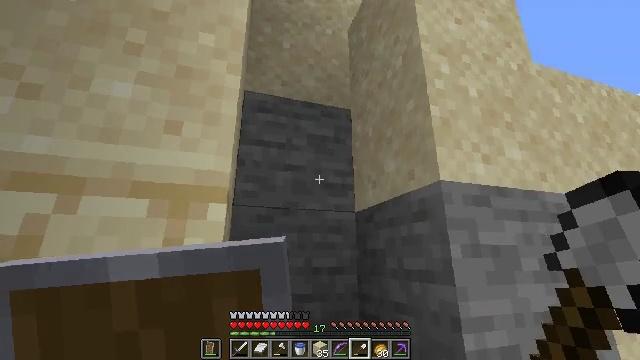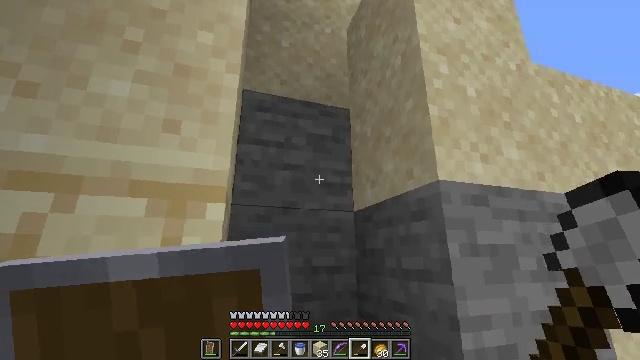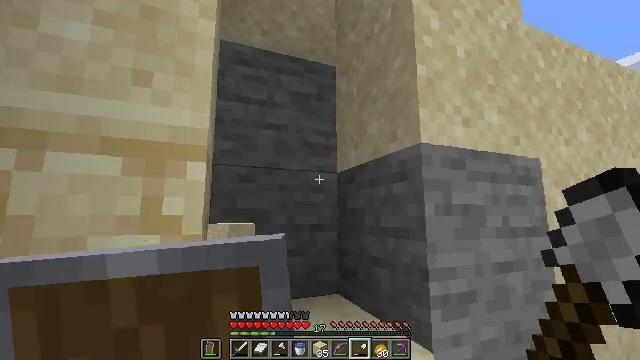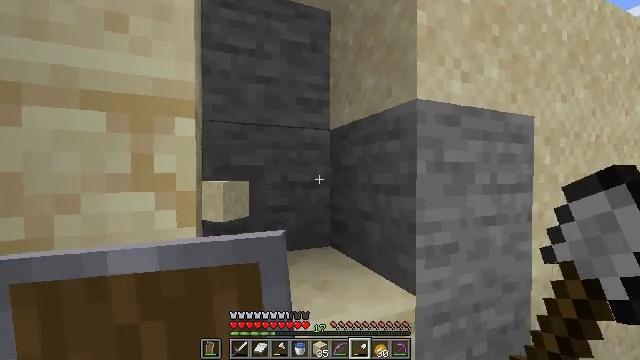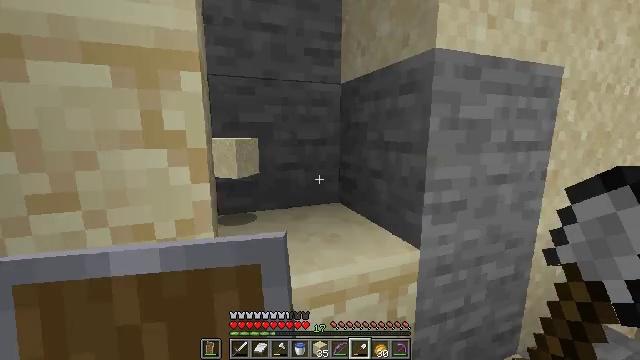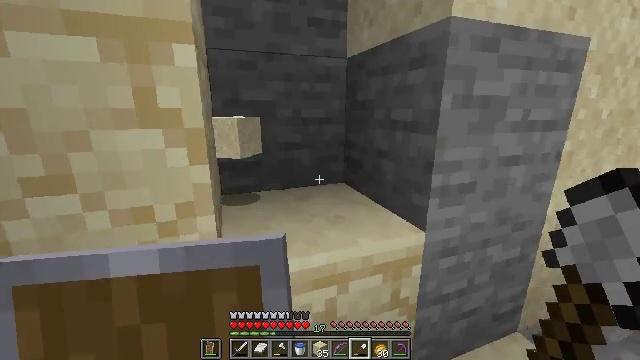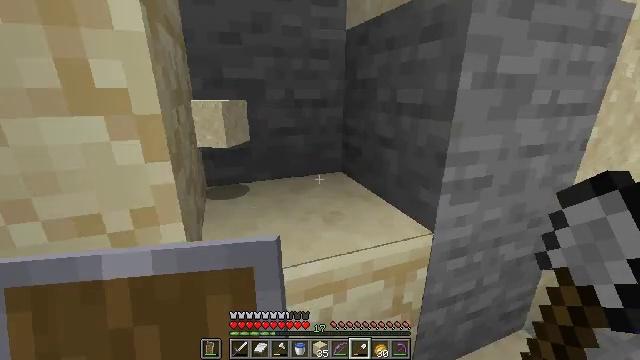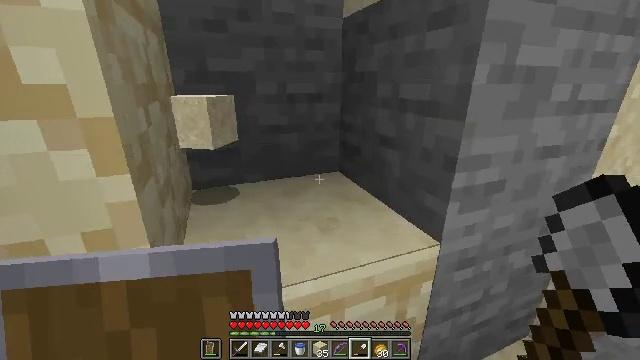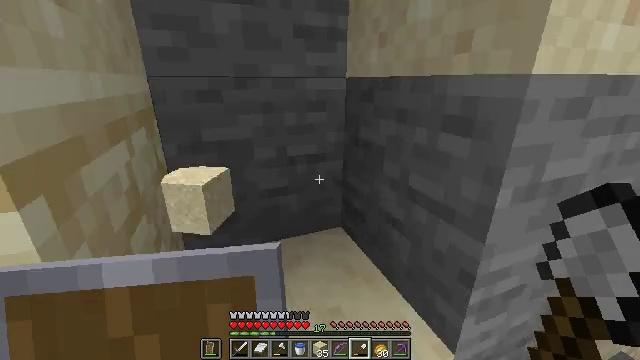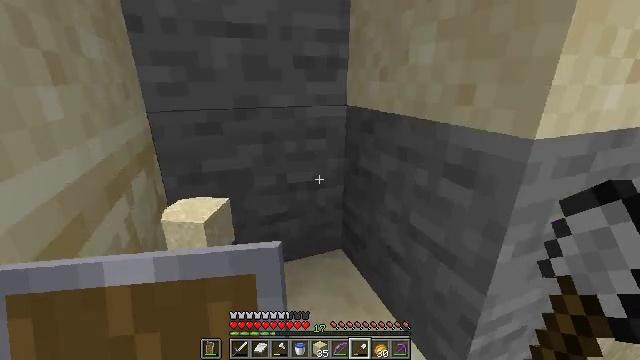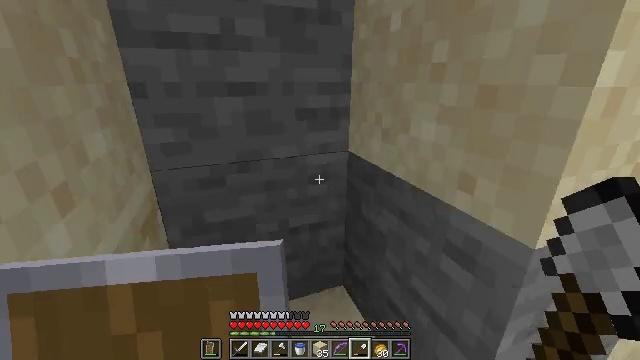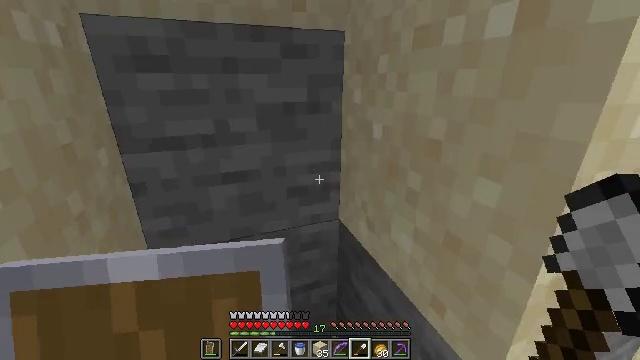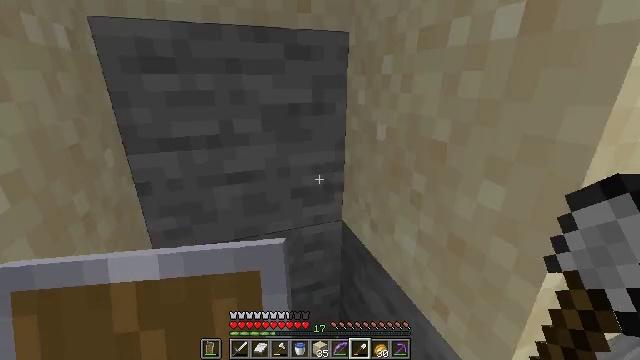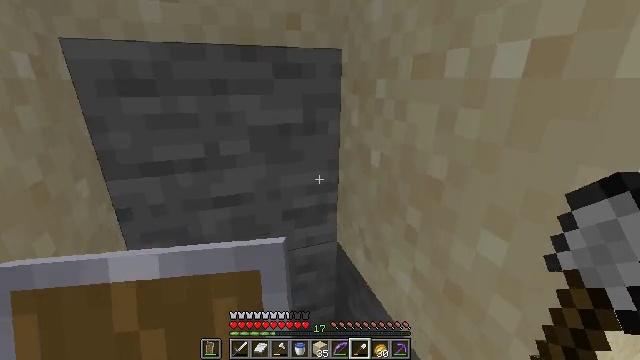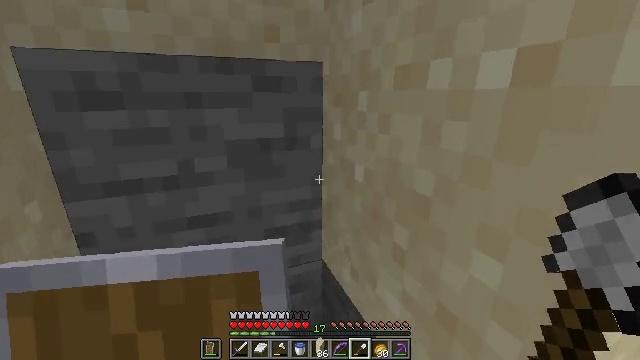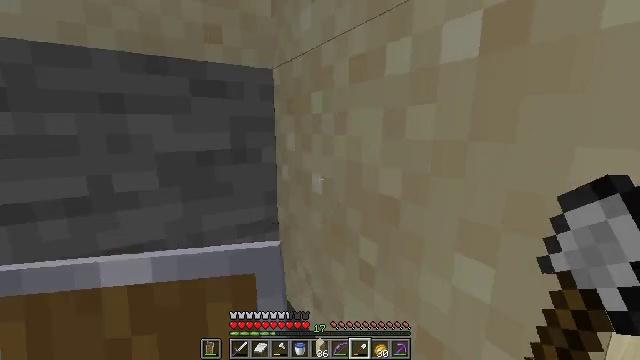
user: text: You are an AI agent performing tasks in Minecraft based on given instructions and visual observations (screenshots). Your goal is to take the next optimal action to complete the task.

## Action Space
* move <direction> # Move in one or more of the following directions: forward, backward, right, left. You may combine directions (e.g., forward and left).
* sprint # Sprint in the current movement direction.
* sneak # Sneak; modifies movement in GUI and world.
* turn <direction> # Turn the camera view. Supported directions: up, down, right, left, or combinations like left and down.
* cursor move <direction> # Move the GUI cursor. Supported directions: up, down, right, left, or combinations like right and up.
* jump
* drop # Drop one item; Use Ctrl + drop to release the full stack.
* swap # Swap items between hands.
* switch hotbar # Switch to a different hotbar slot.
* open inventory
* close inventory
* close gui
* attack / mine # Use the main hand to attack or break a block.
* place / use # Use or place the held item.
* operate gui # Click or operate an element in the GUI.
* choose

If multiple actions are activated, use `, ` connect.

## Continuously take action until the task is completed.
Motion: motion action
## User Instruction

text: Attack the ground to gather sand.
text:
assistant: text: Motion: no_op
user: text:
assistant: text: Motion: turn right and down
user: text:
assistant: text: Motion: turn right and down
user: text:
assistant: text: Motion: turn left and down
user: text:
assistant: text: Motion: move forward, turn left and down
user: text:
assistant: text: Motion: move forward, turn down
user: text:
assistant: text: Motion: move forward, turn down
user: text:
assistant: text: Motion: move forward, jump
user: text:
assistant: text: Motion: move forward, jump
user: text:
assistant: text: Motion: move forward, jump
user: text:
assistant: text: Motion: move forward, jump
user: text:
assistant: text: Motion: move forward, jump
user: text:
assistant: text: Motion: move forward
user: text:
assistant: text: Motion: move forward, turn right and up
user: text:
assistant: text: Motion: move forward, turn right and up
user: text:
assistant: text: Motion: turn right and up
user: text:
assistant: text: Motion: move left, turn right and up
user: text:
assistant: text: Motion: move left, turn right and up
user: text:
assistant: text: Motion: move left, turn right
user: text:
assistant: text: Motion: turn right, attack / mine
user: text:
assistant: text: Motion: turn right, attack / mine
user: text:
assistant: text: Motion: turn right and up, attack / mine
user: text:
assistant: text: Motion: turn right and up, attack / mine
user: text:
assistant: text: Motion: turn left and up, attack / mine
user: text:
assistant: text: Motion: turn up, attack / mine
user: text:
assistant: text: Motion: turn right and up, attack / mine
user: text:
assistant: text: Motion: turn right and up, attack / mine
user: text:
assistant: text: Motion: turn up, attack / mine
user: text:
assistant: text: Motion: attack / mine
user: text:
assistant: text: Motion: attack / mine